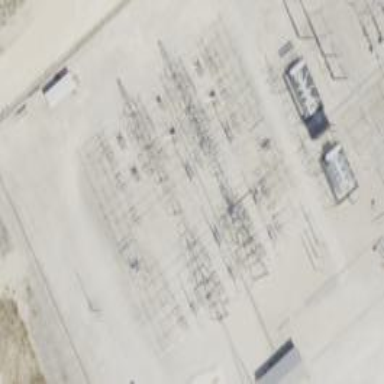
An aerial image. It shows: Switch used for power control.